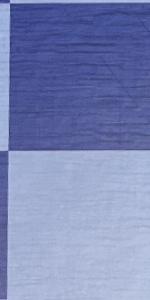
Label: Empty